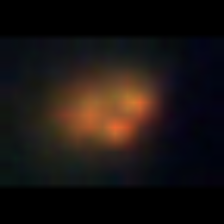
Taxon: NanoPlankton
Group: Other